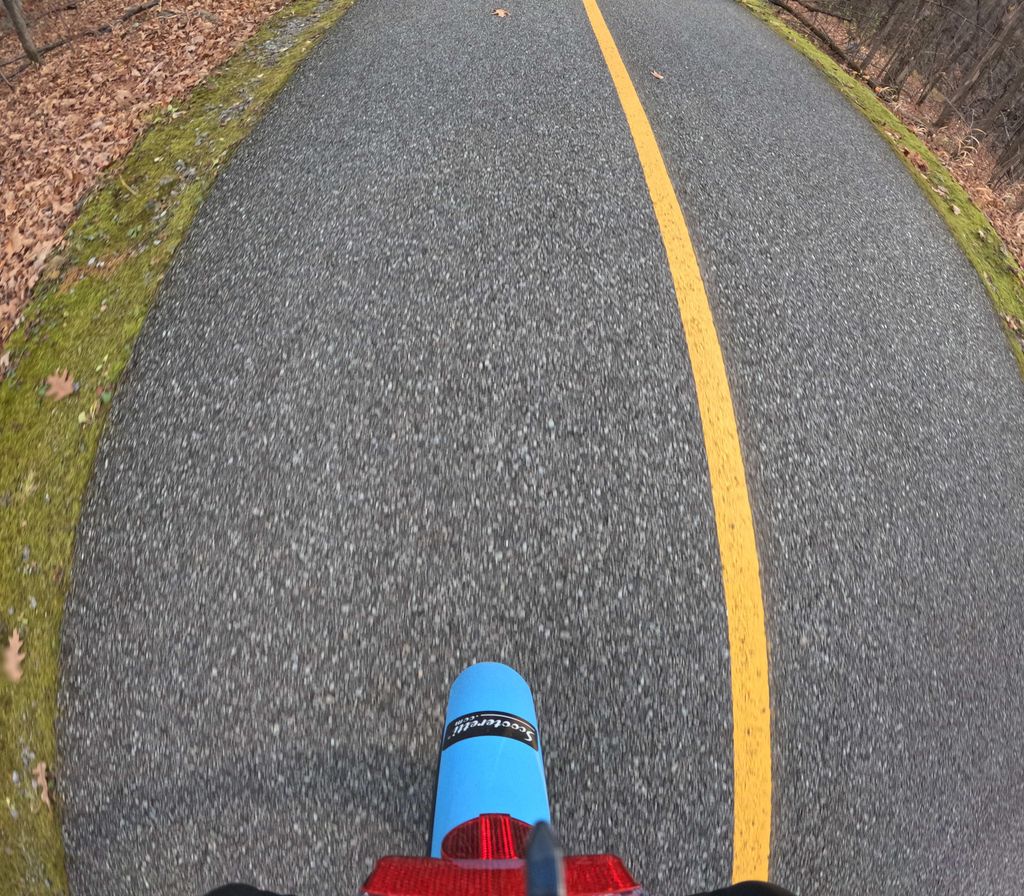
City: ottawa-gatineau